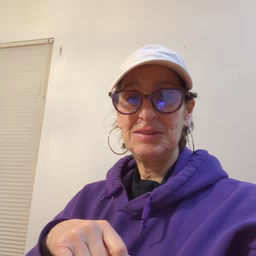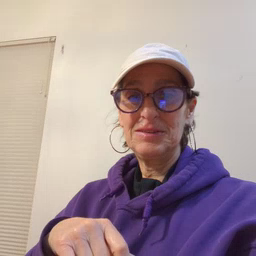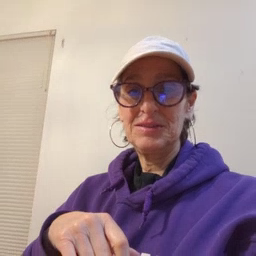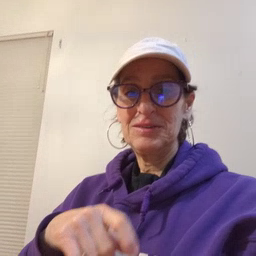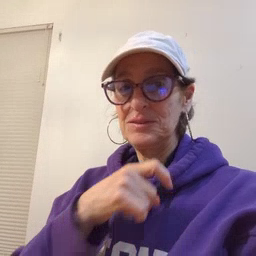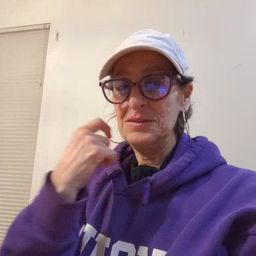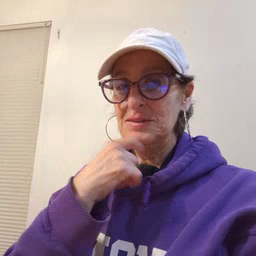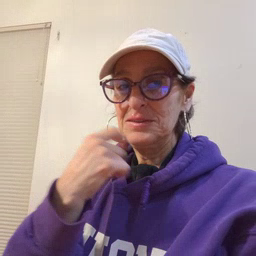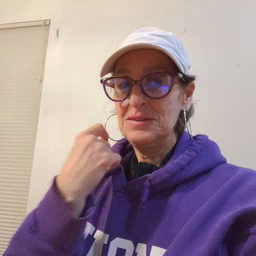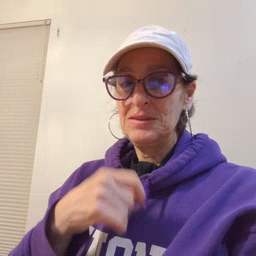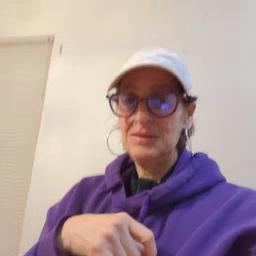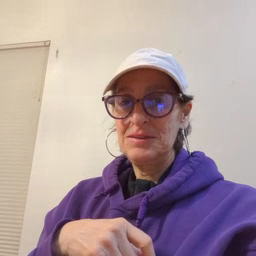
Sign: dryer